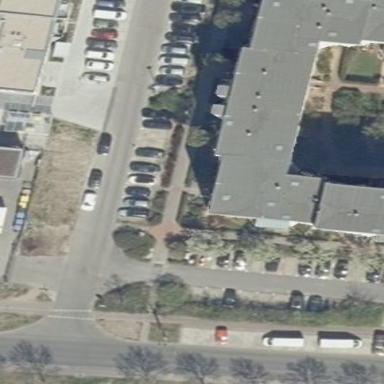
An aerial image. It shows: Flat-roofed apartment building.